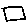
Label: square